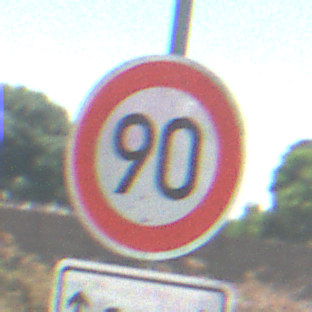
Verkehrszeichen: Geschwindigkeit90
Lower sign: LaengeEinerStrecke2
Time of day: Midday
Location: Outdoor (Nature)
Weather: Clear
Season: NotSpecified
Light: Natural